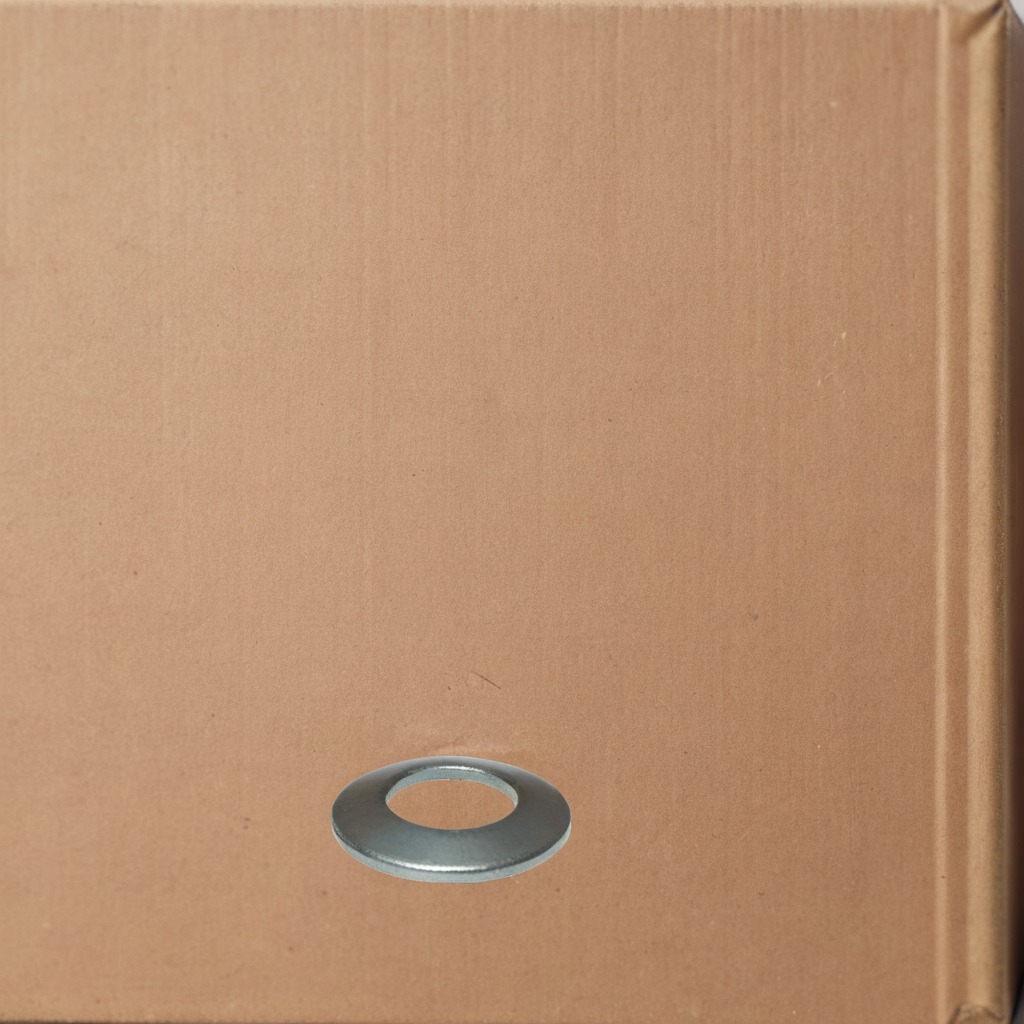
A flat metal washer lying on a clean dry cardboard box surface in an outdoor workshop during daytime bright natural light soft shadows slightly creased but